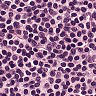
Metastatic tissue present: no